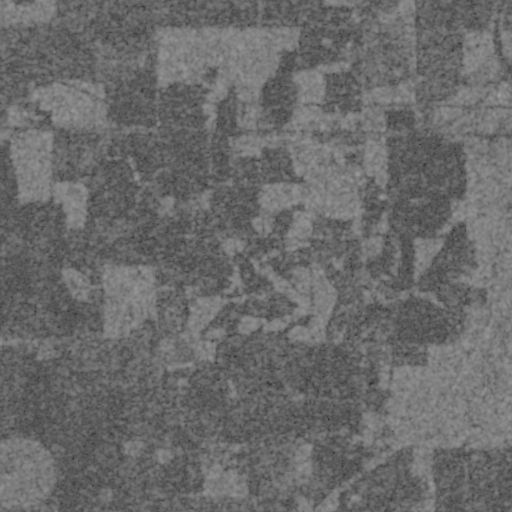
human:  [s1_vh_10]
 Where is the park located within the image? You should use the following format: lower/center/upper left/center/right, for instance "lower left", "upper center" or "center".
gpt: The park is located in the upper left of the image.
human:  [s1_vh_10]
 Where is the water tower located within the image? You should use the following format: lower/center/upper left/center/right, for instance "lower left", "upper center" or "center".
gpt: The water tower is located in the upper right of the image.
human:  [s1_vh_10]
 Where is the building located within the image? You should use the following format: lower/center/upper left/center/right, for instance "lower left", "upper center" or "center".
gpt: The building is located in the upper of the image.
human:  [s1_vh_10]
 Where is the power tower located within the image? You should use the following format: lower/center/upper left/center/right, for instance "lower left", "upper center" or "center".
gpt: There is no power tower in the image.

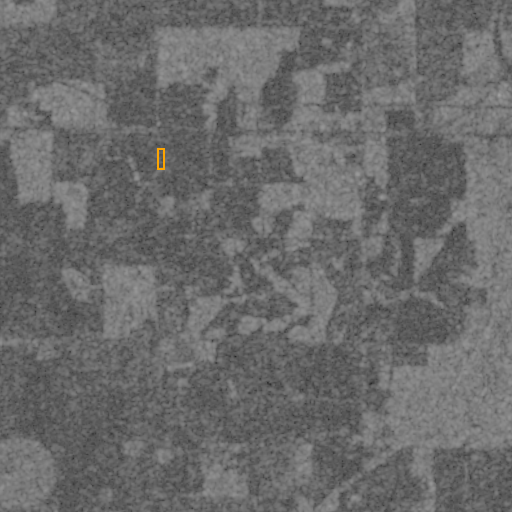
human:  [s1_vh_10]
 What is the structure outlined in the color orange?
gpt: The structure outlined in orange is a park.
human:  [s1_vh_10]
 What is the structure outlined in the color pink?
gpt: There is no pink outline.